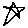
Label: star